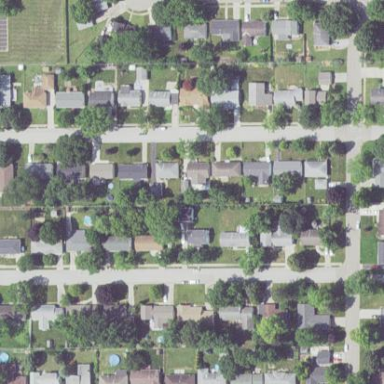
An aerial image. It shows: Neighbourhood with single-family residential houses.